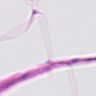
Metastatic tissue present: no